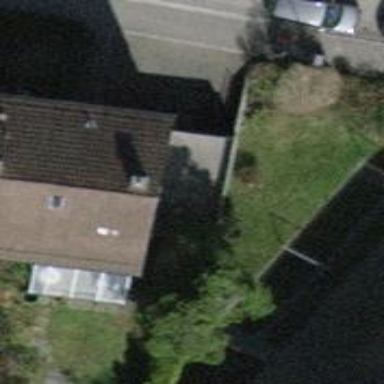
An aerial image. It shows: Building with tiled roof.